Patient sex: F
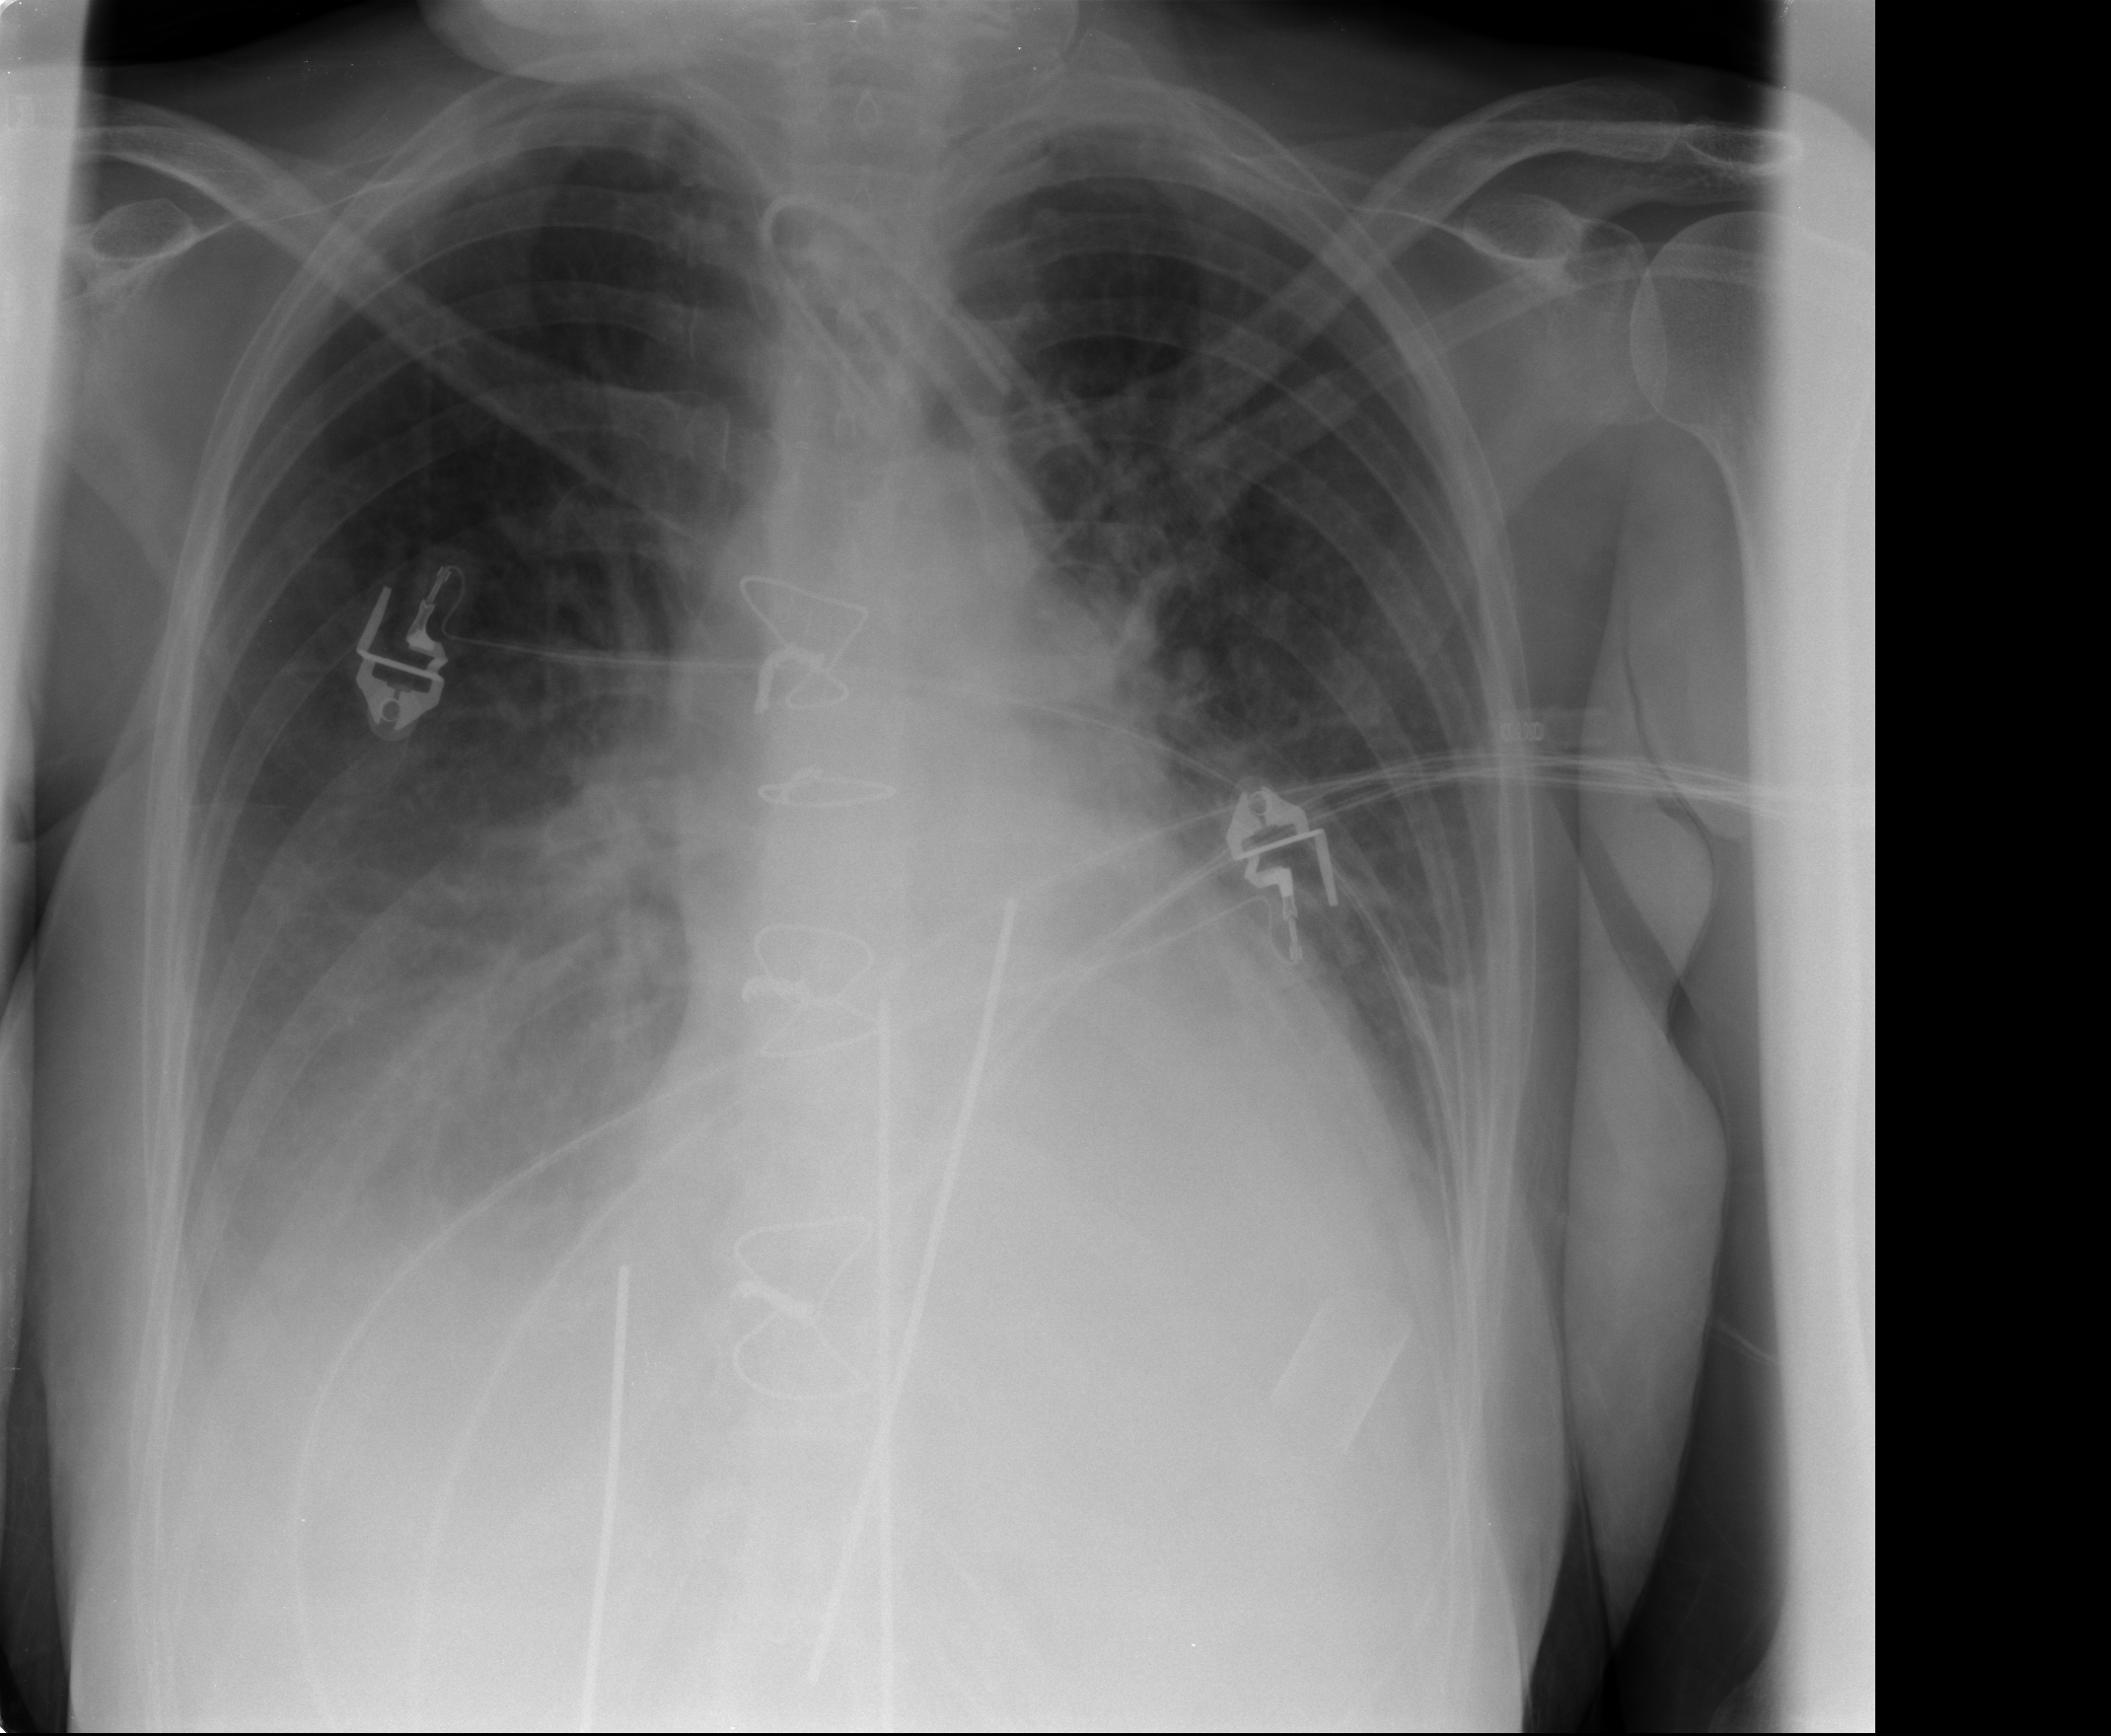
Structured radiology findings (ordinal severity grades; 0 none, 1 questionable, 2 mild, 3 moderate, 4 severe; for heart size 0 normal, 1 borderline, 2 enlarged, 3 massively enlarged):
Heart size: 2
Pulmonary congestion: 1
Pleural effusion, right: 3
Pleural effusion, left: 2
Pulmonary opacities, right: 1
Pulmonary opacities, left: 0
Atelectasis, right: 2
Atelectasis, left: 1